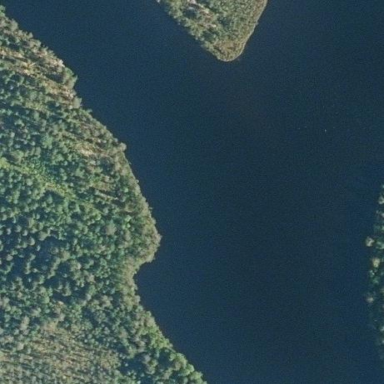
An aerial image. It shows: Natural landscape featuring water.